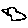
Label: bird